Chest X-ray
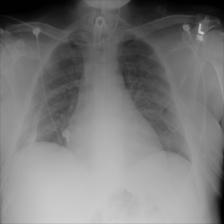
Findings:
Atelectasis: negative
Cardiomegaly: negative
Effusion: negative
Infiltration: positive
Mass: negative
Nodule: negative
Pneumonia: negative
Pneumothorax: negative
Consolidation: negative
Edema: negative
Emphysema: negative
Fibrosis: negative
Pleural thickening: negative
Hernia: negative